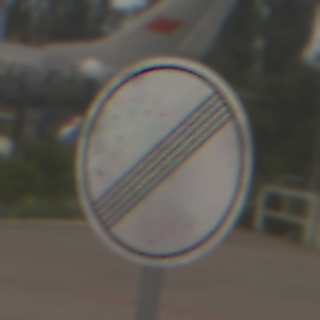
Verkehrszeichen: EndeSaemtlicherBegrenzungen
Umgebung: Outdoor, Suburban
Tageszeit: MorningAfternoon
Wetter: Overcast
Licht: Natural
Jahreszeit: NotSpecified
Kontrast: LowContrast